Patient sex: M
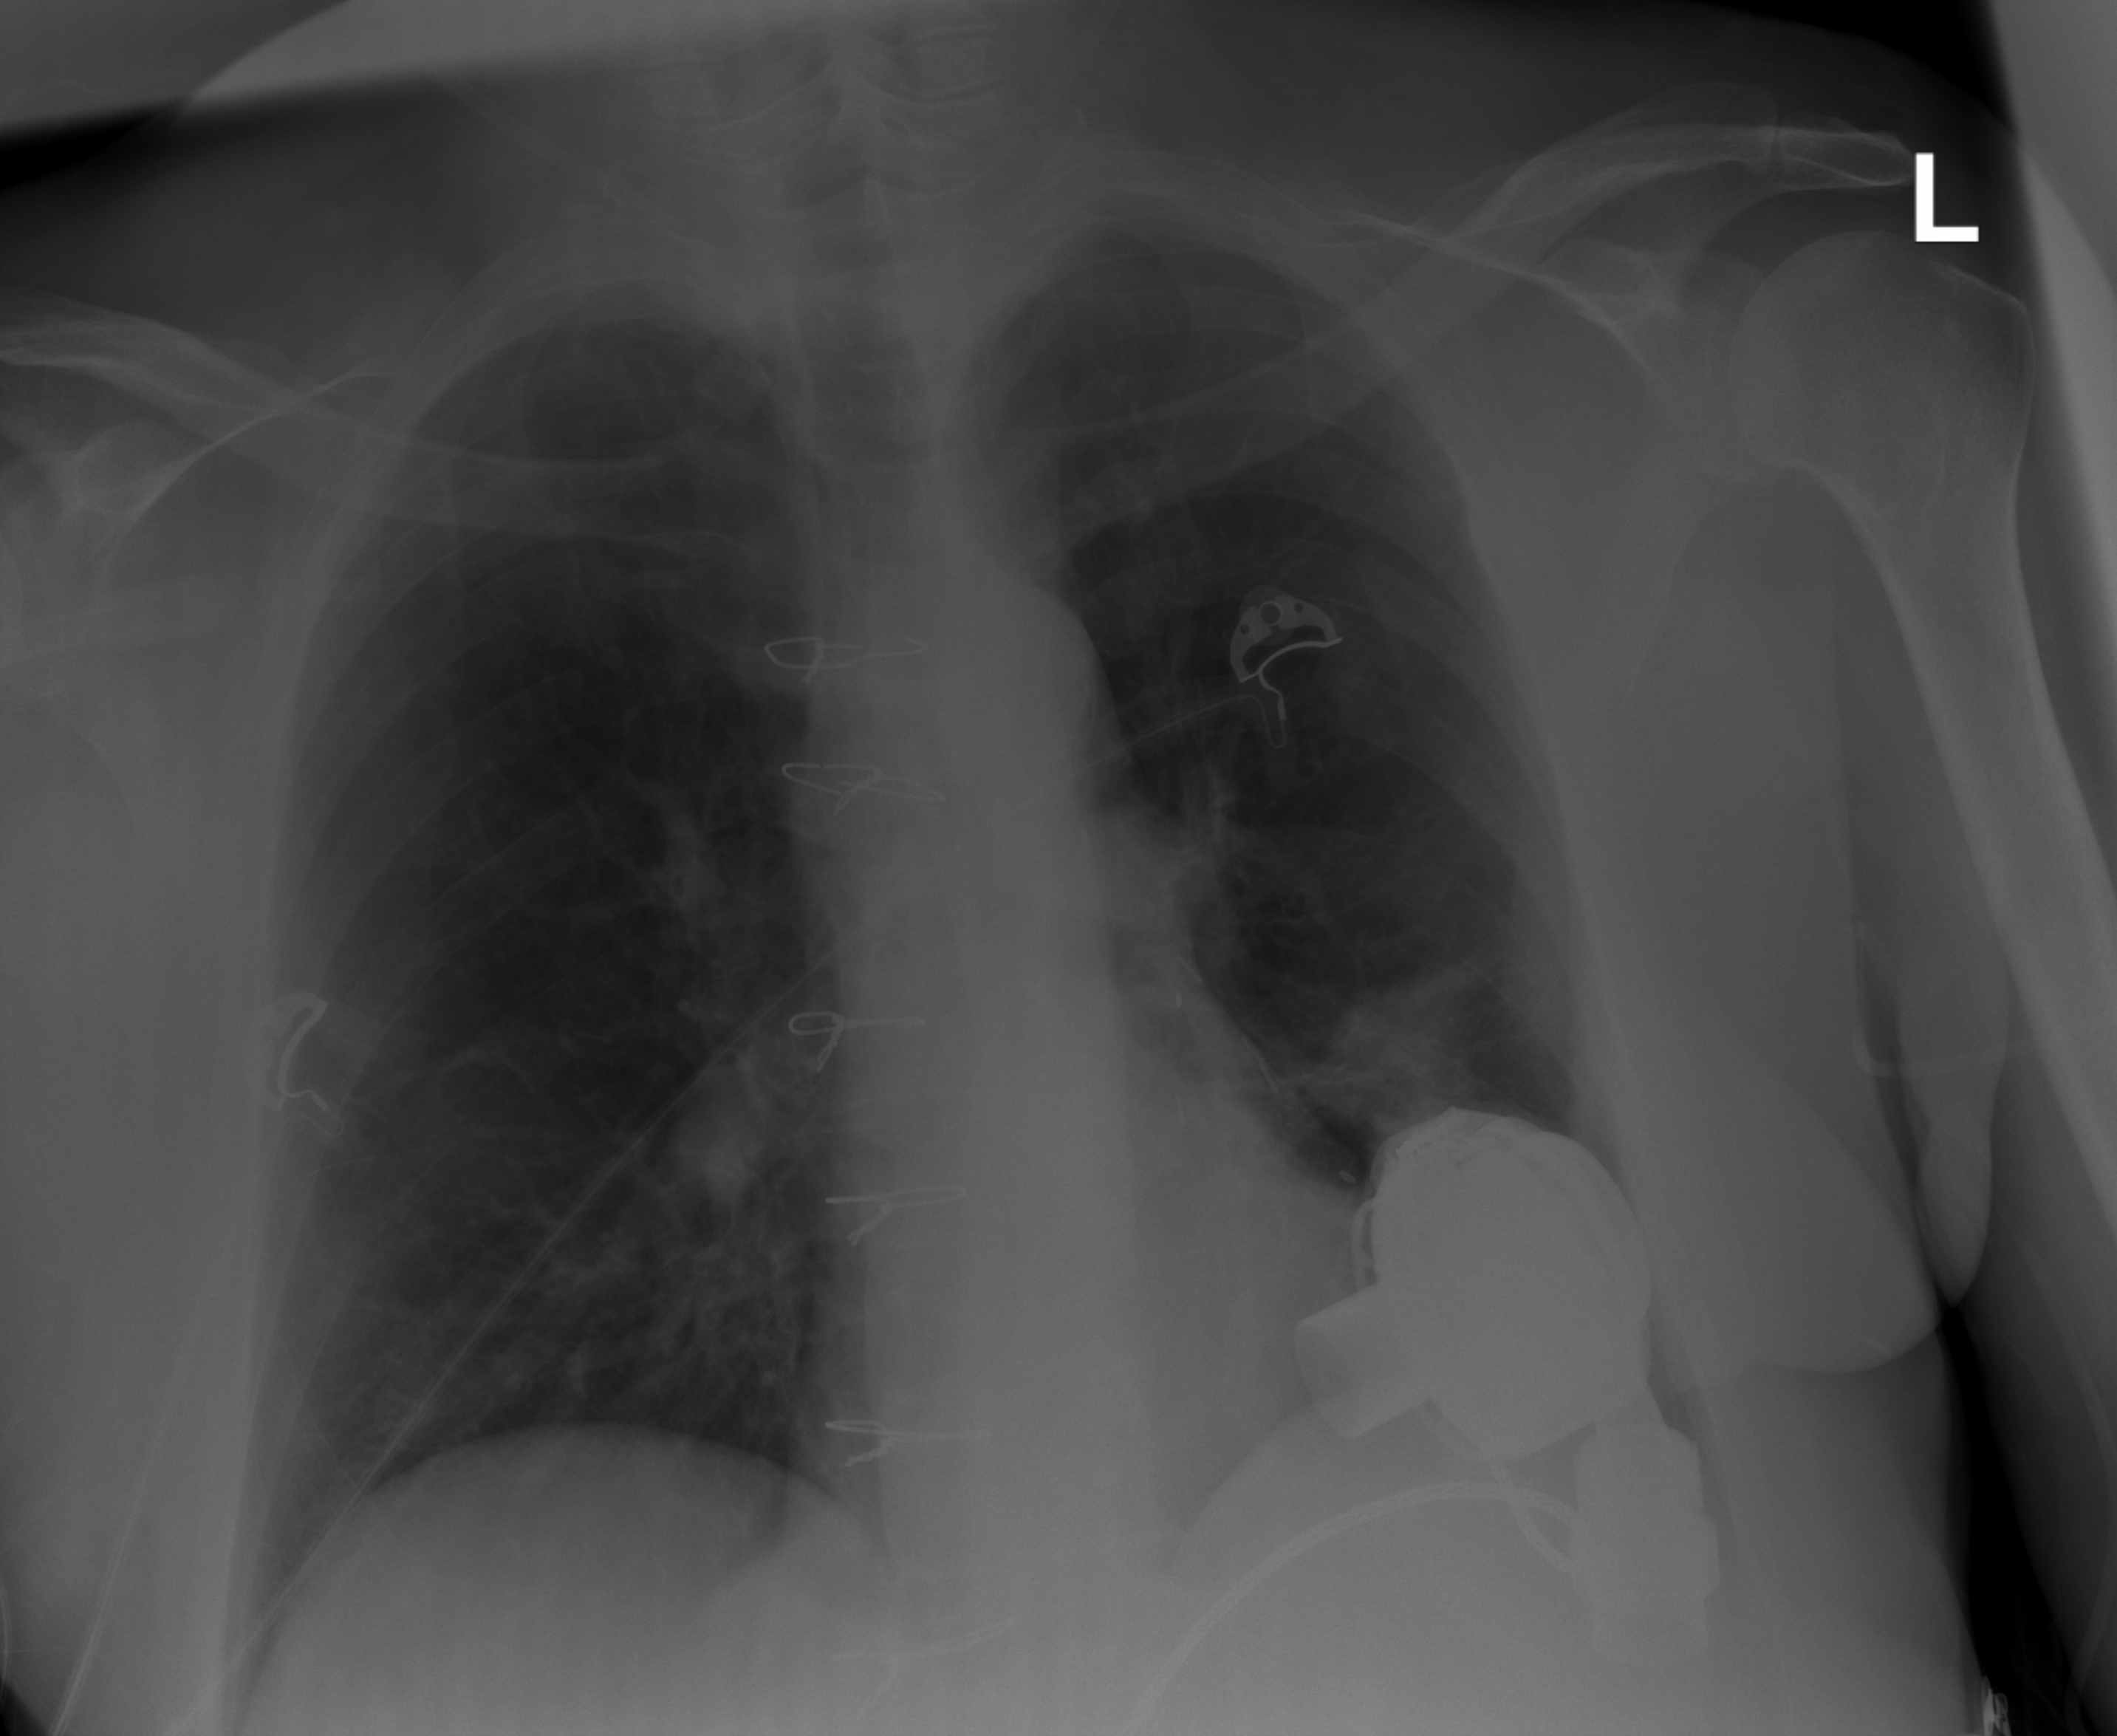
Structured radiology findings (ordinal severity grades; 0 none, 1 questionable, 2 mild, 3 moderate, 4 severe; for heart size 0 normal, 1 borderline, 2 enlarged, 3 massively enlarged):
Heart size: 0
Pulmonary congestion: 0
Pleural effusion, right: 0
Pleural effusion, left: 0
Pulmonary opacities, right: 0
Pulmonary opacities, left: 0
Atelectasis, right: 0
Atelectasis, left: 2